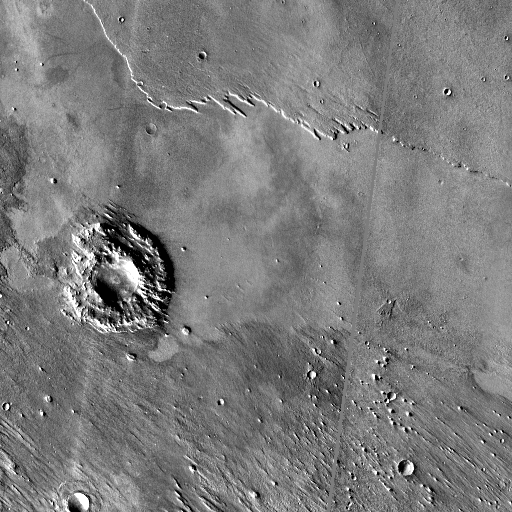
Crater classes present: Background, Other, Layered